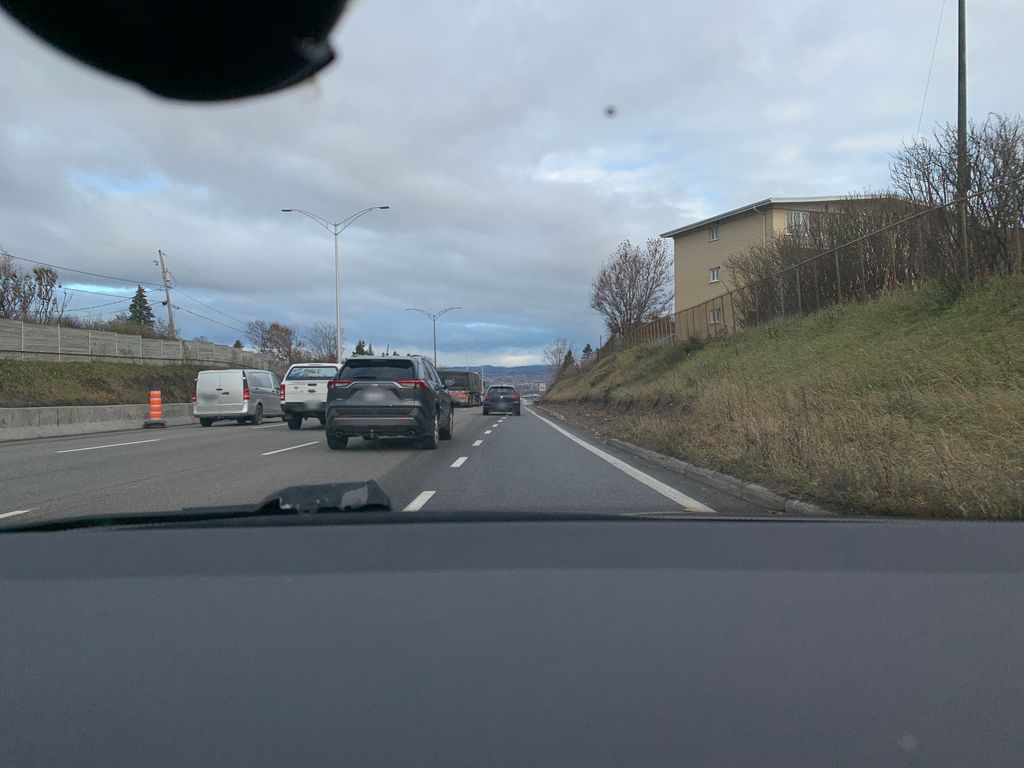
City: quebec_city